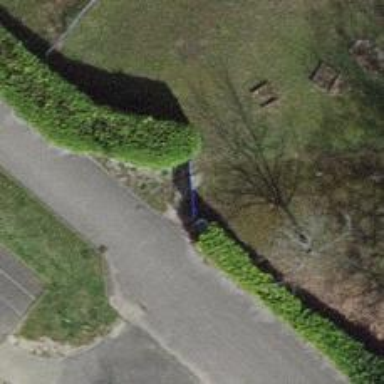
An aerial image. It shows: Gate.